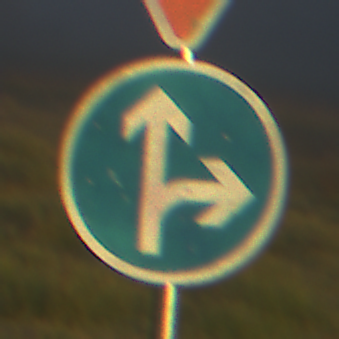
Verkehrszeichen: VorgeschriebeneFahrtrichtungGeradeausOderRechts
Zusatzzeichen oben: VorfahrtGewaehren
Umgebung: Outdoor, Nature
Tageszeit: SunriseSunset
Wetter: Clear
Licht: Natural
Jahreszeit: NotSpecified
Kontrast: HighContrast